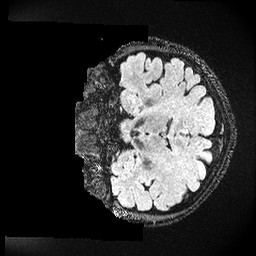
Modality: FLAIR
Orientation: coronal
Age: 52
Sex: female
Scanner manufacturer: ge
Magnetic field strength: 3 T
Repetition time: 4.802 s
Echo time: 0.1172 s